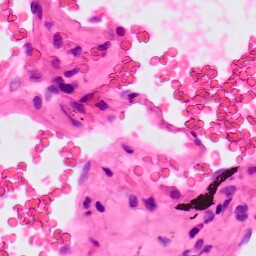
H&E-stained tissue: Lung